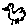
Label: bird